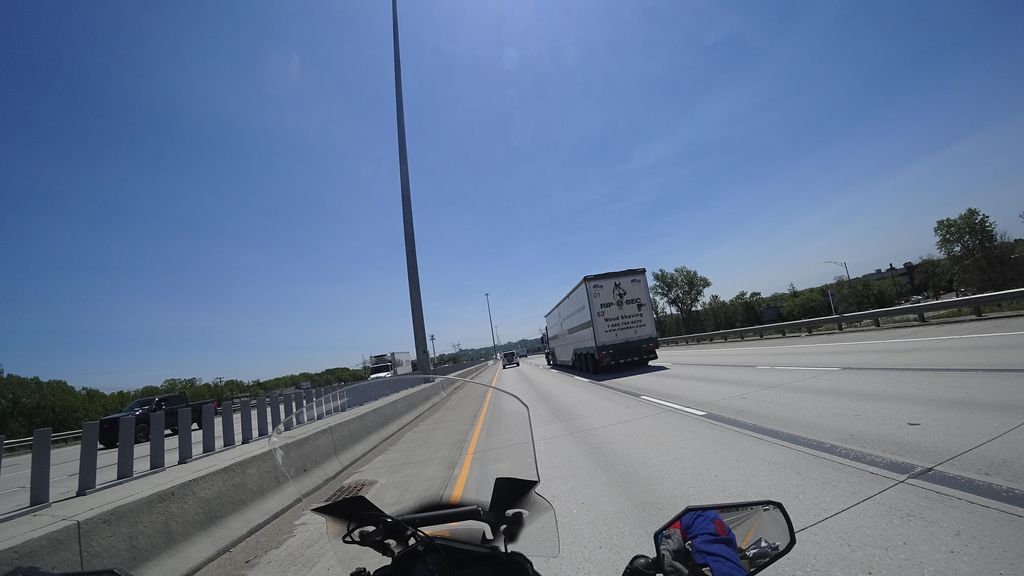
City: quebec_city